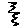
Label: zigzag